Field crop: tomato
Growth stage: 1
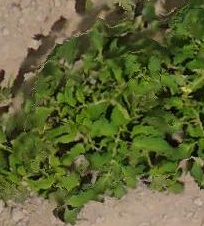
Species: tomato